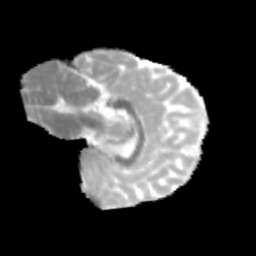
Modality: MD
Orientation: sagittal
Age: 10
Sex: female
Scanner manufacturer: siemens
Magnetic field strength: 3 T
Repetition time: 3.8 s
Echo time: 0.07 s